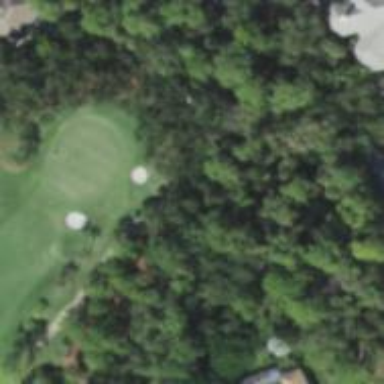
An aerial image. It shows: Pathway for golfing.